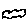
Label: cloud